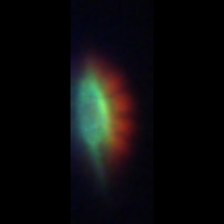
Taxon: Pennate
Group: Diatoms